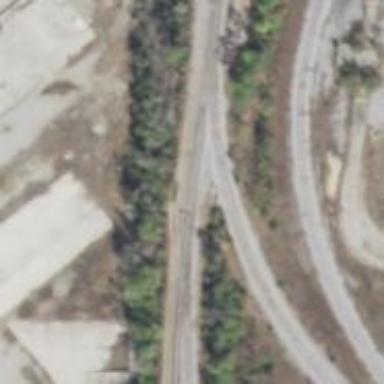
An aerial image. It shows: Railway spur junction.